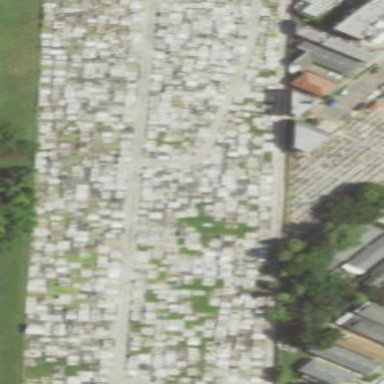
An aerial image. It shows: Cemetery.